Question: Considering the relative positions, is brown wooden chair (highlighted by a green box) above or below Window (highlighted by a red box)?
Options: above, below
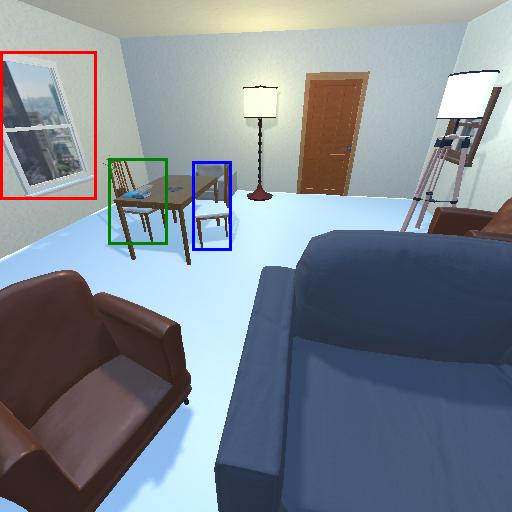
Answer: above